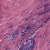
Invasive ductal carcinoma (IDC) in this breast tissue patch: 1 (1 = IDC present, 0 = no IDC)